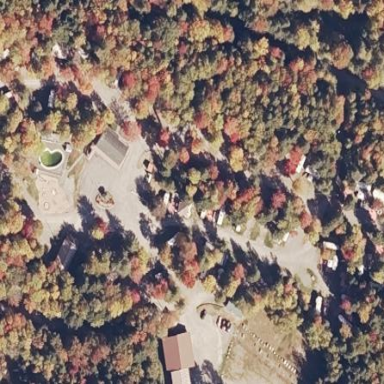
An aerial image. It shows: Campsite for tourism.